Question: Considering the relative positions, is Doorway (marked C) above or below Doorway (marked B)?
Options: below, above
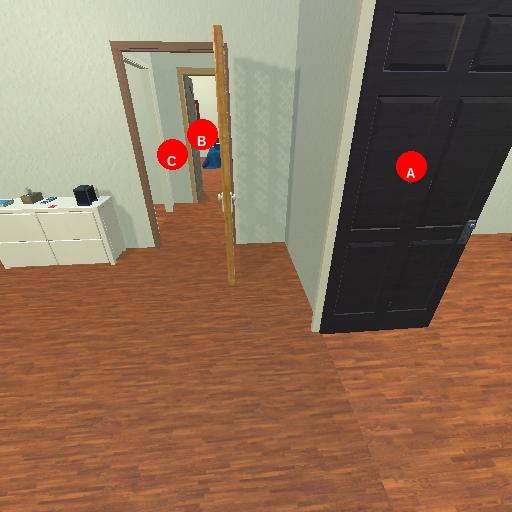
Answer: below